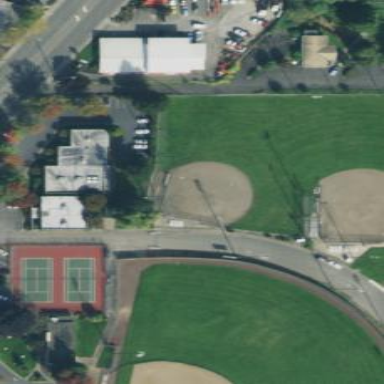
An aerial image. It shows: Baseball pitch for leisure and sports activities.